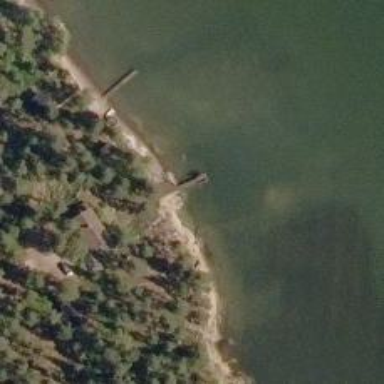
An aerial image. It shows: Man-made pier.